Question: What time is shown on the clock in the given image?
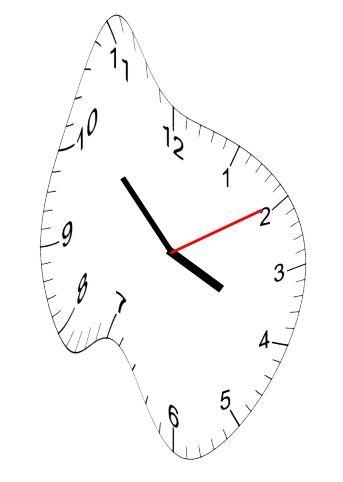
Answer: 03:52:10